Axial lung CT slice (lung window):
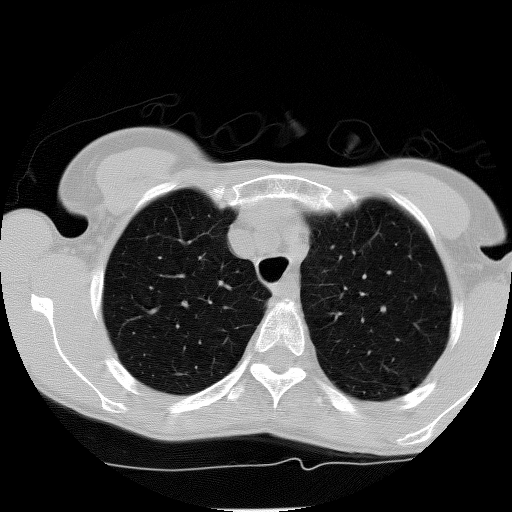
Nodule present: no